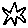
Label: star